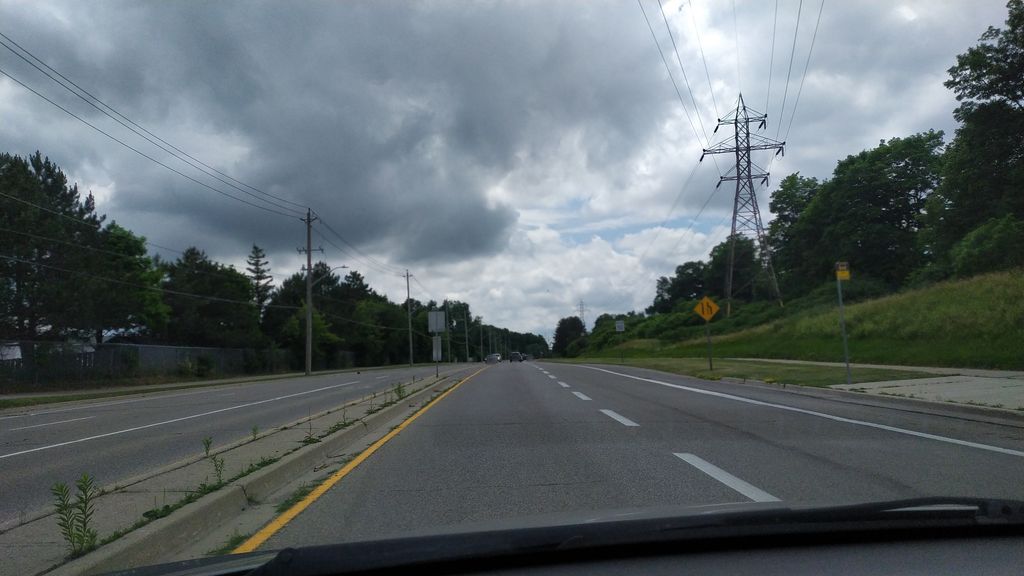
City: kitchener-waterloo